Question: I'm trying to write my fist console app walking through this tutorial :
<URL>
after installing .NET sdk and opening a new command prompt and running the following command:dotnet
everything went smoothly but after entering this command:
'''
dotnet new console -o MyApp -f net6.0
'''
this error showed up

any solutions?
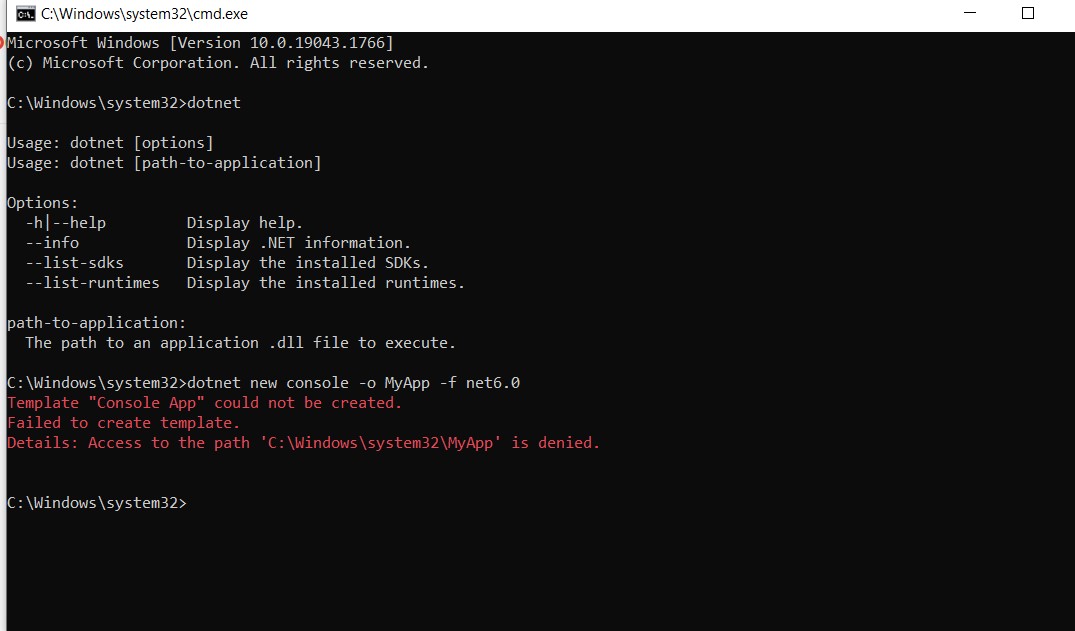
Answer: I think the answer here should be easy. You are inside the System32 folder in Windows, which is critical and normally you do not have Writing Permissions in there, because it is VERY critical to the windows operating System and you should store your projects in another folder.
Maybe try another folder, like Documents or something like that, or is there a reason you want to do that there?
You can read through the forum at <URL>